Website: lowes
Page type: customer-info-address
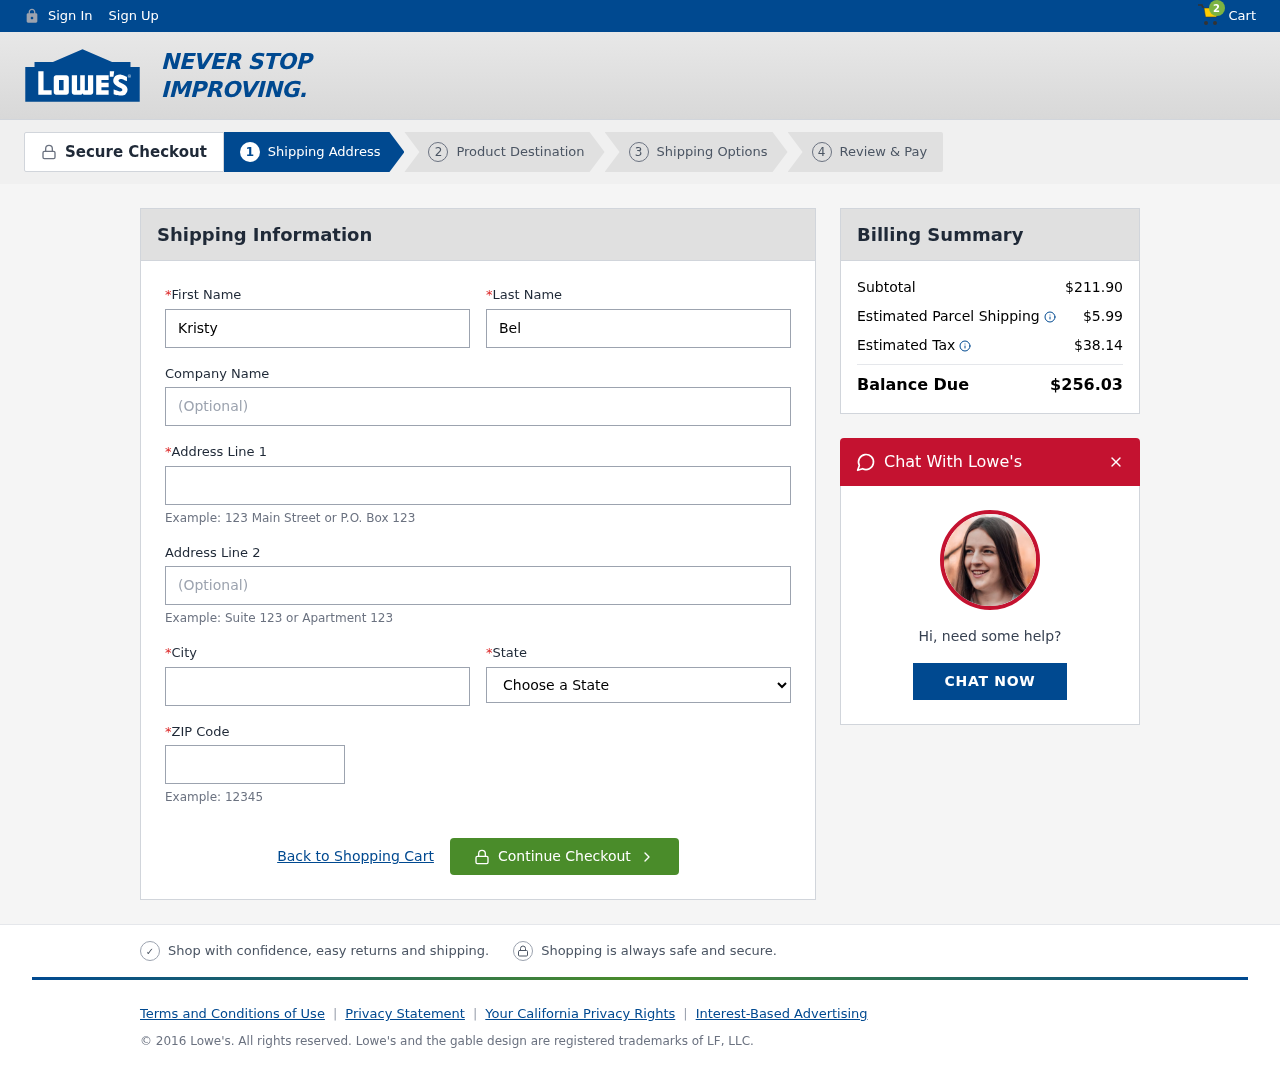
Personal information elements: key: PII_CITY
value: New Alanview
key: PII_COMPANY
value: Wood, Johnson and Ayers
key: PII_FIRSTNAME
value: Kristy
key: PII_LASTNAME
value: Beltran
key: PII_POSTCODE
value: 09770
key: PII_STATE
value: Arkansas
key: PII_STREET
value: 0277 Tanner Crossing
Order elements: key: ORDER_NUM_ITEMS
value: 2
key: ORDER_SUBTOTAL
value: $211.90
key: ORDER_SHIPPING_COST
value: $5.99
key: ORDER_TAX
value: $38.14
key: ORDER_TOTAL
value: $256.03